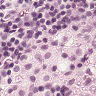
Metastatic tissue present: no